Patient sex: M
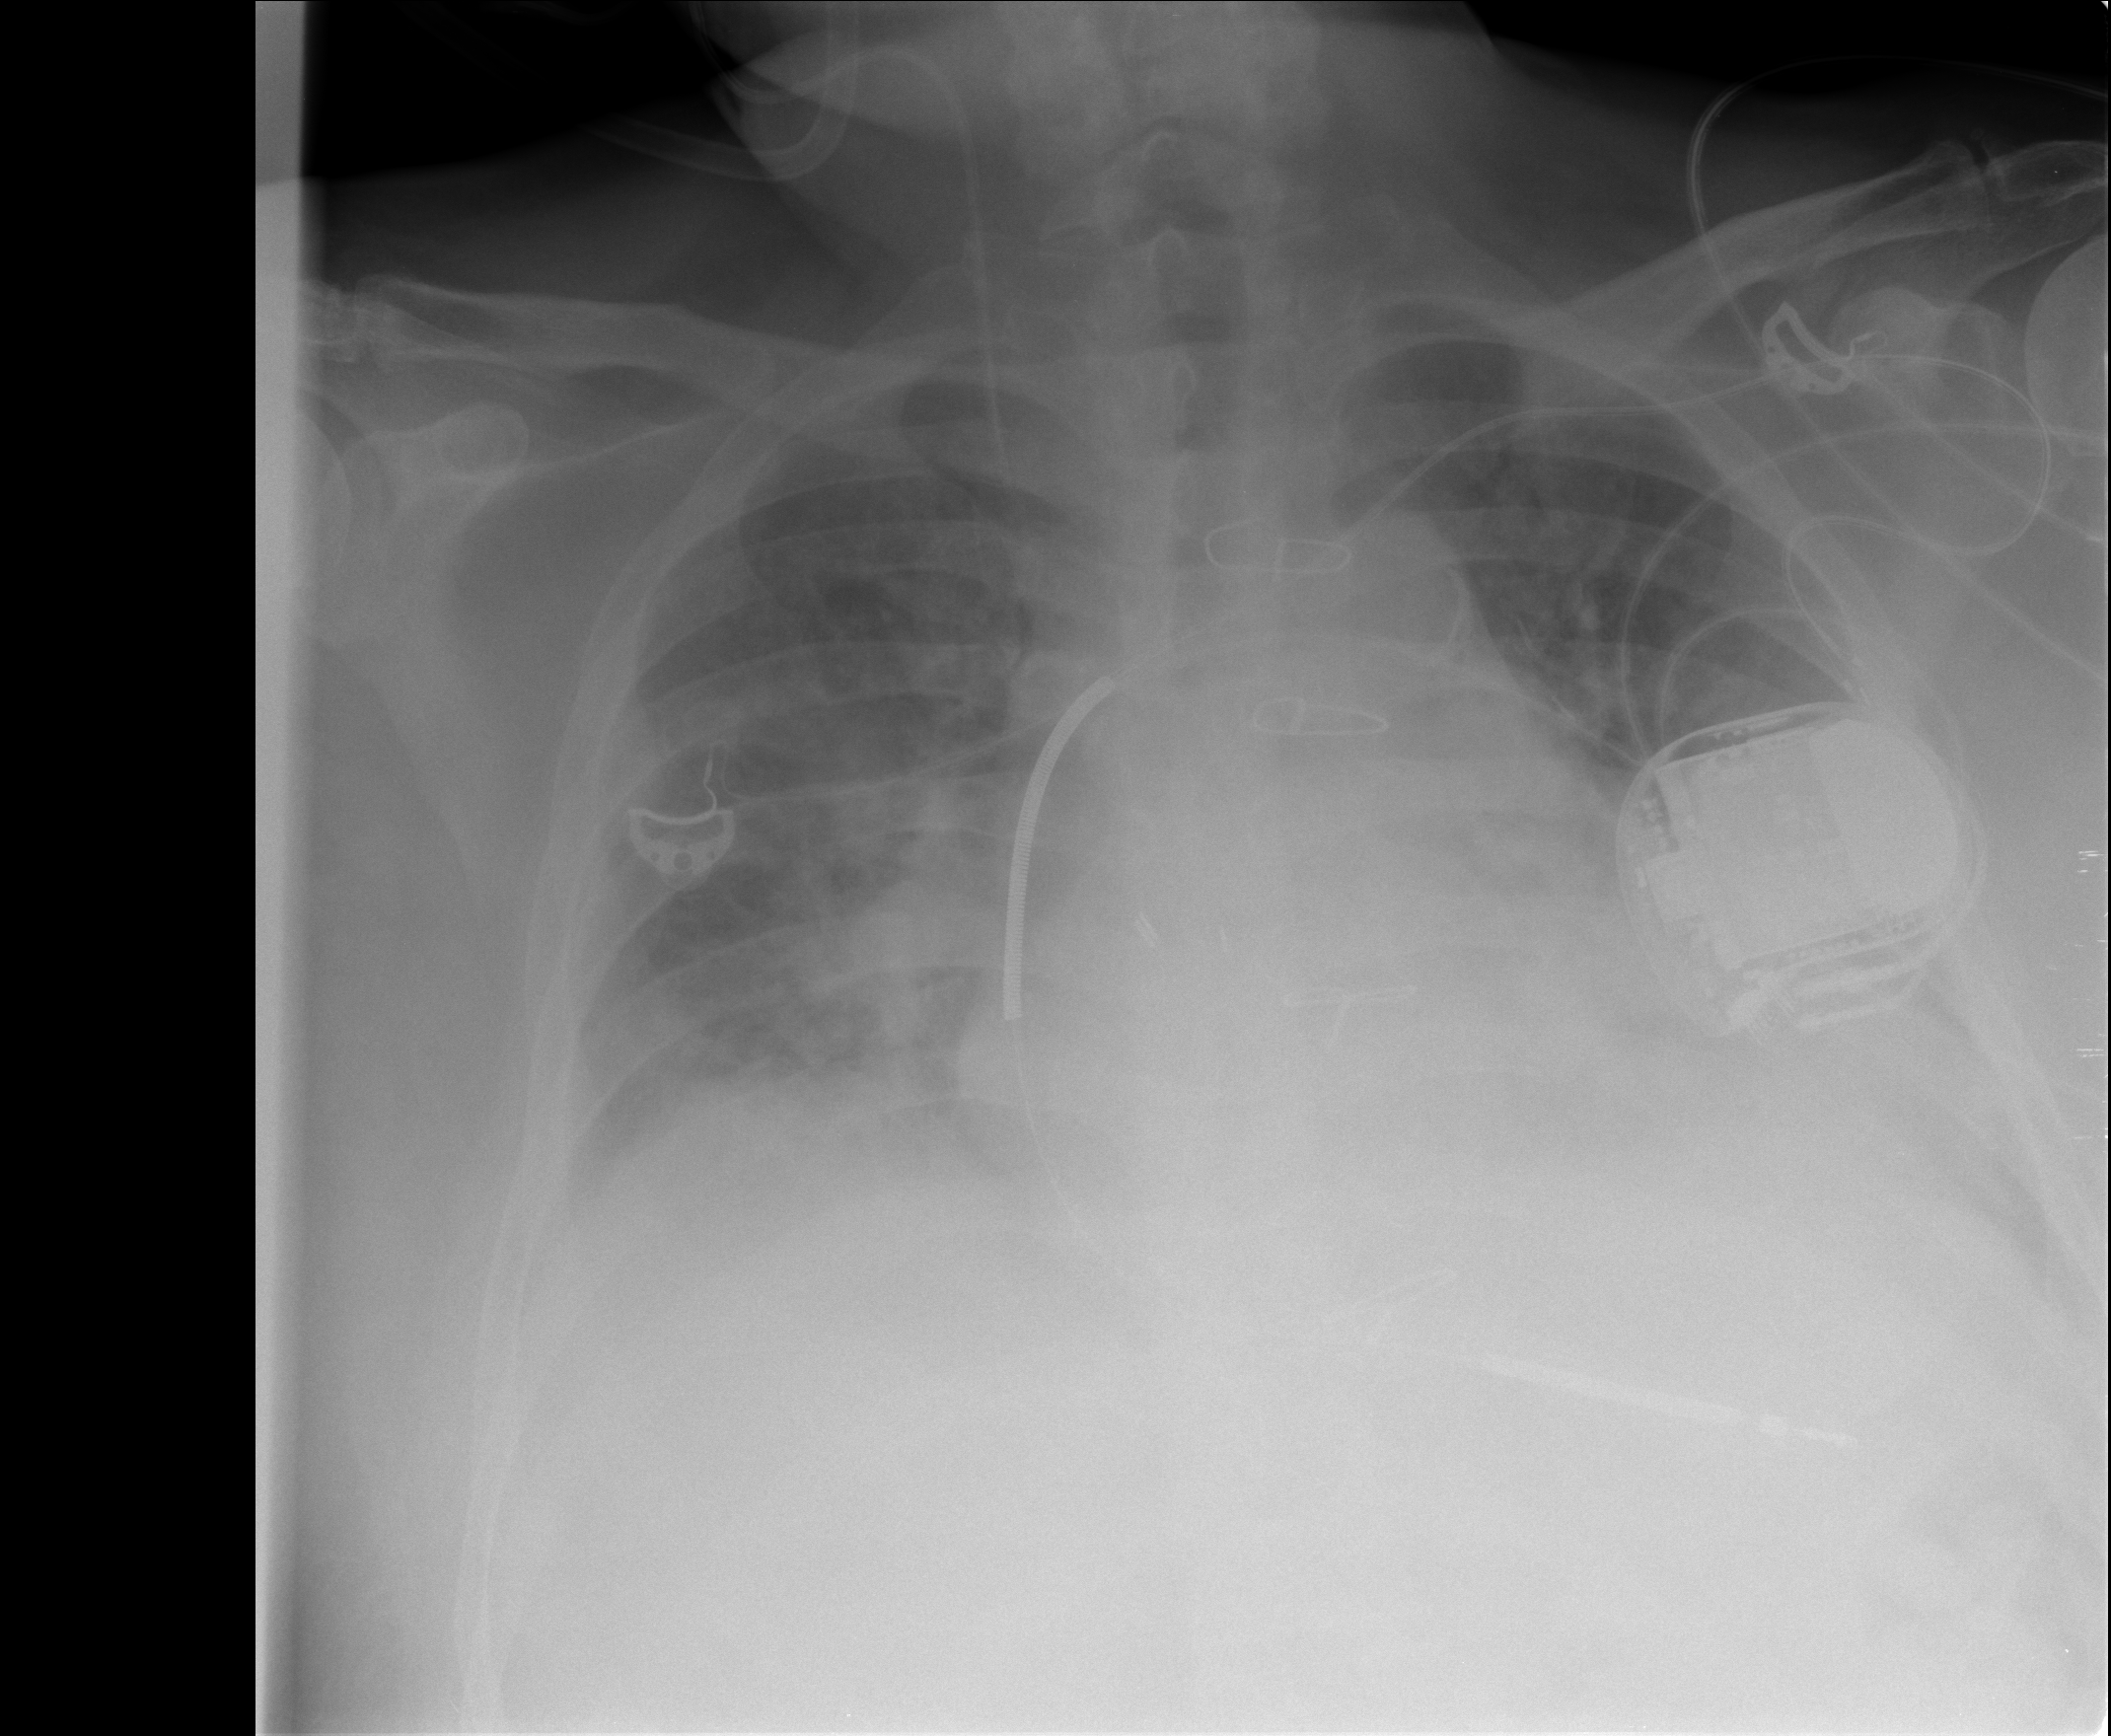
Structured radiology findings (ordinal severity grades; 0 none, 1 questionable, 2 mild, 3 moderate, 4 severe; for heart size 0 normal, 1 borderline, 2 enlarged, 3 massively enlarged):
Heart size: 2
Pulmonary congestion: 3
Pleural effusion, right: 1
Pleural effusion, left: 1
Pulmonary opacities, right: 2
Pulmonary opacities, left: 2
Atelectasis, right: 2
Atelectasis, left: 2